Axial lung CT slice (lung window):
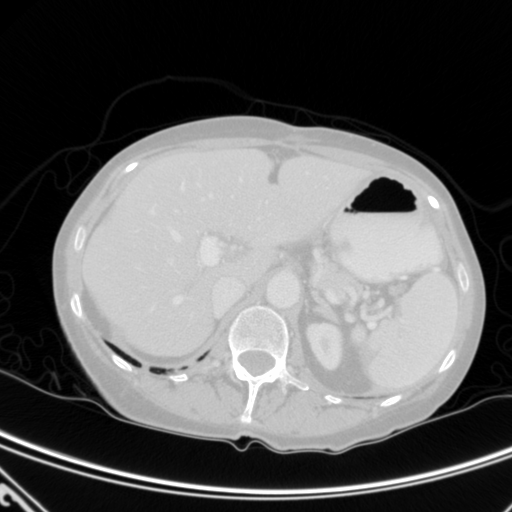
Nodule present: no